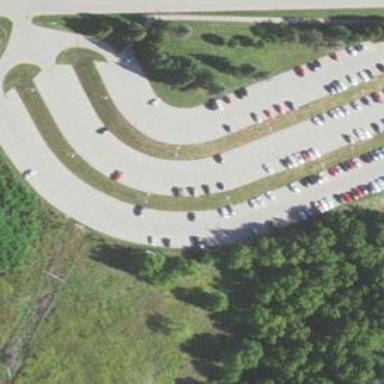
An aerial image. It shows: Parking area with asphalt surface.